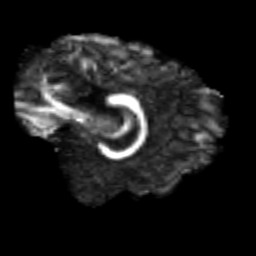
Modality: FA
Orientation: sagittal
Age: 20
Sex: female
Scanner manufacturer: siemens
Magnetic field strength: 3 T
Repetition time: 3.5 s
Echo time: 0.125 s